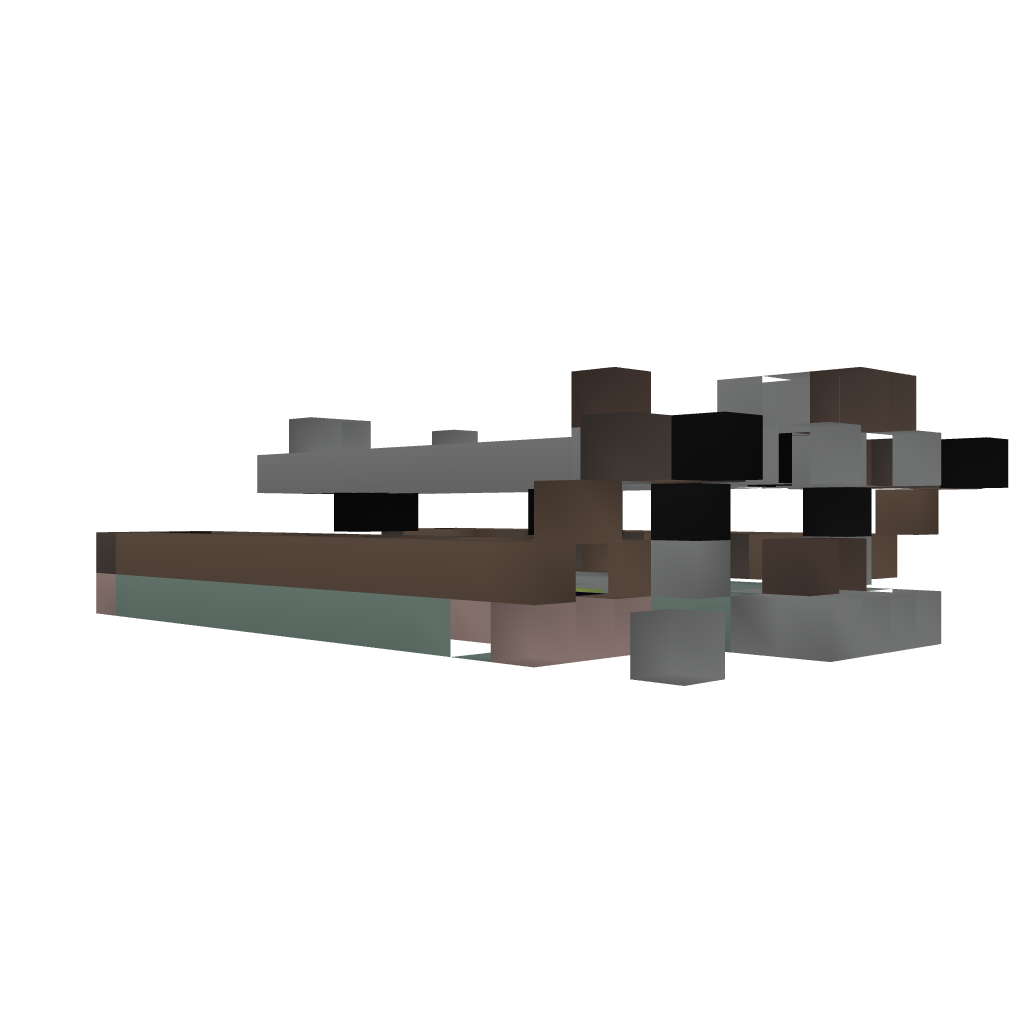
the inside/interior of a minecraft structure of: Corridor Run